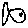
Label: fish